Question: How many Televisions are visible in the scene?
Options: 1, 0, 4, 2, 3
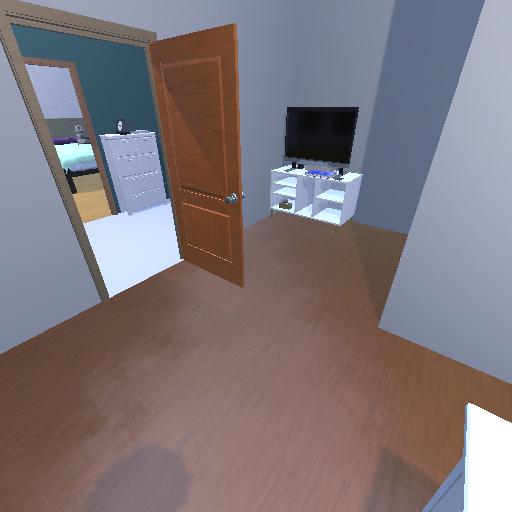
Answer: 1